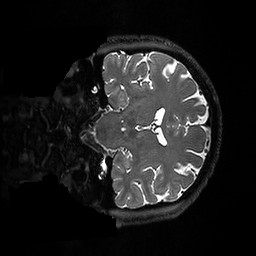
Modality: T2w
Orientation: coronal
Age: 42
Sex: male
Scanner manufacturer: ge
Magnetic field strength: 3 T
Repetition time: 3.202 s
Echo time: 0.06696 s